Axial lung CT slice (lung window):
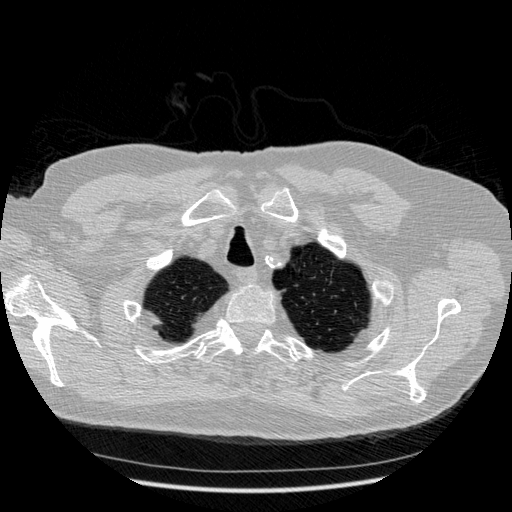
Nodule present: no